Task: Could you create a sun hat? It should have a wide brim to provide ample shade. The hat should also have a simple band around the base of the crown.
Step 128:
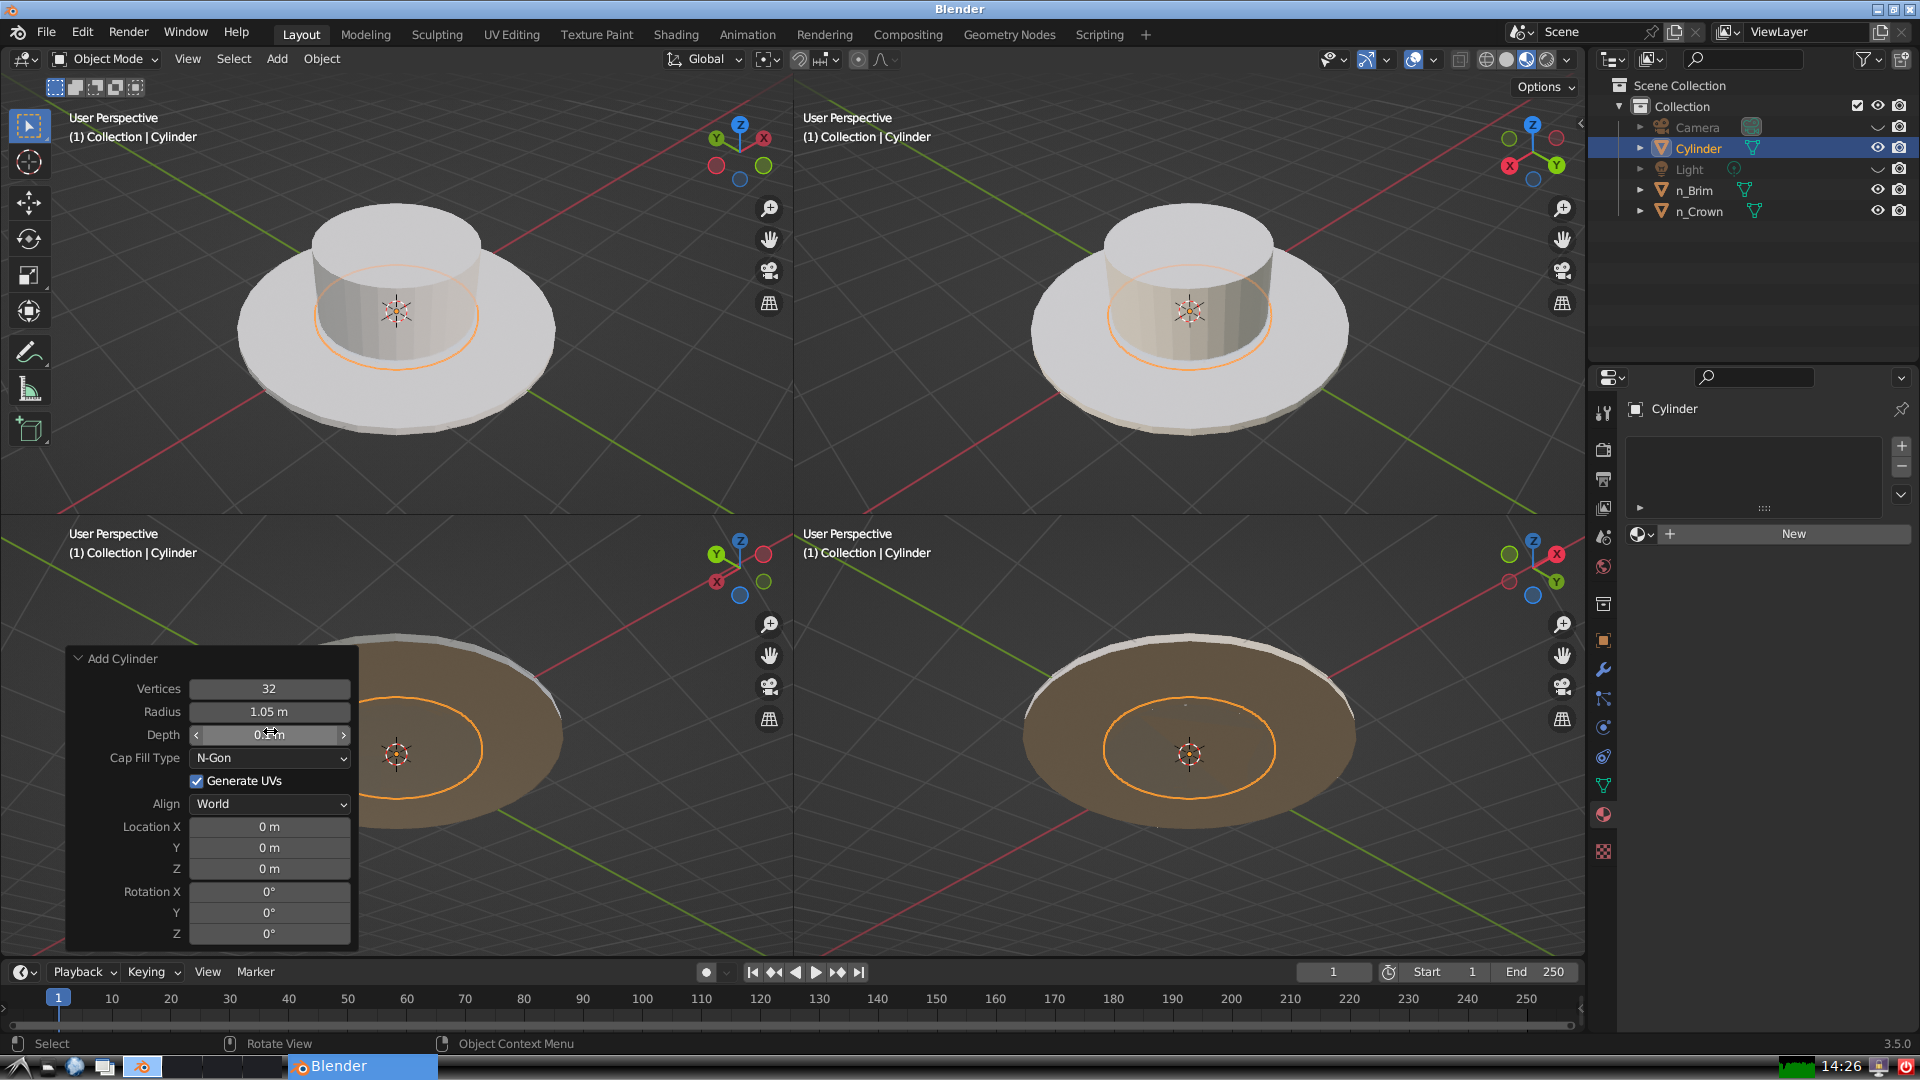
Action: {"mouse_move": [270, 824]}